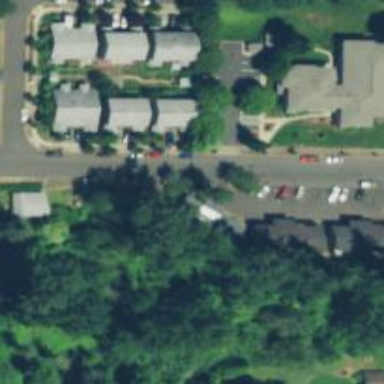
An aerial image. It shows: Residential road with asphalt surface and sidewalk on the left side.